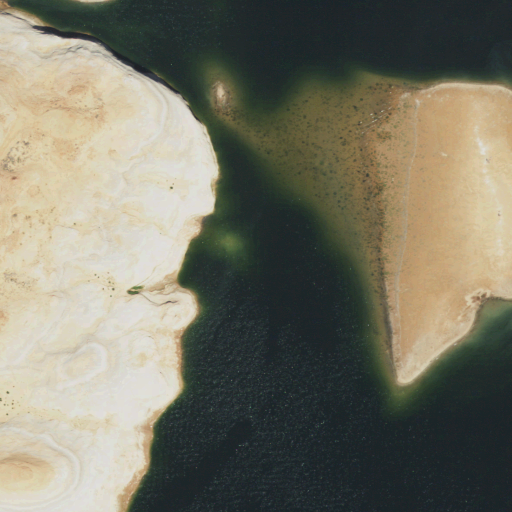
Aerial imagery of bar in Utah named Amphitheater Bar (historical) containing open water, barren land, grassland, shrub, and herbaceous wetlands